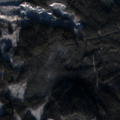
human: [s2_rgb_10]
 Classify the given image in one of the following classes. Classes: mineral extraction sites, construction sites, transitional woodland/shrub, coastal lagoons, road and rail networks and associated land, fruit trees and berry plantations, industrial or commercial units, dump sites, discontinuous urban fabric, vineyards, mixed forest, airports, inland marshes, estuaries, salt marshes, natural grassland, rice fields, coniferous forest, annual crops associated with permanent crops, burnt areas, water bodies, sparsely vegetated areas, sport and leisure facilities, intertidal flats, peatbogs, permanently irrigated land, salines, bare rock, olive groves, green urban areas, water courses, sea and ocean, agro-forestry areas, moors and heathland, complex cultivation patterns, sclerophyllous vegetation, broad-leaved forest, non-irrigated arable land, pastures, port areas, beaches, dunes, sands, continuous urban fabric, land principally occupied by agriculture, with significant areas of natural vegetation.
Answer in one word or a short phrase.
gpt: coniferous forest, mixed forest, transitional woodland/shrub